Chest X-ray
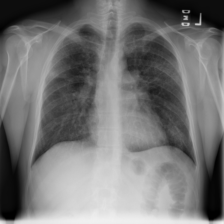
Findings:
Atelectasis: negative
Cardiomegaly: negative
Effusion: negative
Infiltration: negative
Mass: negative
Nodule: negative
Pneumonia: negative
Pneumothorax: negative
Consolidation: negative
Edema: negative
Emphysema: negative
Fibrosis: negative
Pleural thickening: negative
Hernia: negative